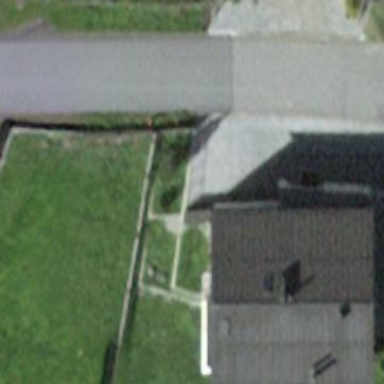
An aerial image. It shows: Gabled building with the roof oriented along its structure.